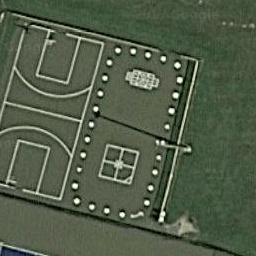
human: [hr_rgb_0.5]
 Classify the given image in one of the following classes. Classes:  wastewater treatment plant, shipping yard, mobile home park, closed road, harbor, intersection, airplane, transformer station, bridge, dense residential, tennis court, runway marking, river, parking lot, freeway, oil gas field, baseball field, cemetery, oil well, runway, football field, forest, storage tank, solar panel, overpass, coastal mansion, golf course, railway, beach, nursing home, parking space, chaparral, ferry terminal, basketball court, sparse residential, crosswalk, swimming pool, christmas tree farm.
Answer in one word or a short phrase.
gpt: basketball court